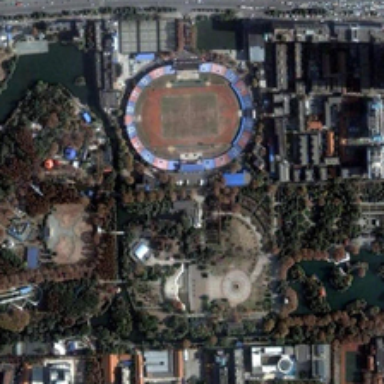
A oval square in side while with many buildings besides .